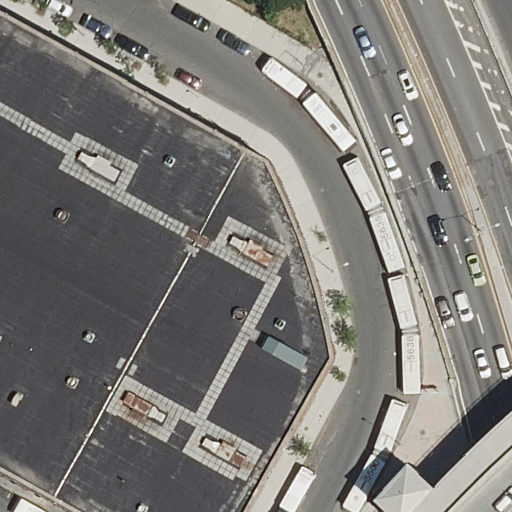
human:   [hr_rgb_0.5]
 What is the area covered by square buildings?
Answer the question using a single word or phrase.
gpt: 0m2

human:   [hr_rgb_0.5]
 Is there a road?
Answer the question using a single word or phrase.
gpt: yes

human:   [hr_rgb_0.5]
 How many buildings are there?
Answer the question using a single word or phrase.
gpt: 1

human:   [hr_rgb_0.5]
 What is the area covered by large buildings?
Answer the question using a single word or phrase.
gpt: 2649m2

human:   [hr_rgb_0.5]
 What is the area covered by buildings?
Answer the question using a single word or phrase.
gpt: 2649m2

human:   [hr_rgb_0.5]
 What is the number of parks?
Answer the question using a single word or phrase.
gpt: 1

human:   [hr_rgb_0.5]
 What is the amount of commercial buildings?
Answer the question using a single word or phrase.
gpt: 0

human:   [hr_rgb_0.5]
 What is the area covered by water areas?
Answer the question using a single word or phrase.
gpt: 0m2

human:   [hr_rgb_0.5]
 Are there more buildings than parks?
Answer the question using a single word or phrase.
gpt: no

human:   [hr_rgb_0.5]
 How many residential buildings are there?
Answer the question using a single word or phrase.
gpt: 1

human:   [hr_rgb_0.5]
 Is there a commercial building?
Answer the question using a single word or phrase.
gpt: no

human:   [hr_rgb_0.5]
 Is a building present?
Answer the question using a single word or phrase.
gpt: yes

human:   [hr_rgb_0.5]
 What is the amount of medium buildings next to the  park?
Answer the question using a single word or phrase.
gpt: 0

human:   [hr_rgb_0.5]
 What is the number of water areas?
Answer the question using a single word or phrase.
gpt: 0

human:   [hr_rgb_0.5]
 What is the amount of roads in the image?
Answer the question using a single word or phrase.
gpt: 6

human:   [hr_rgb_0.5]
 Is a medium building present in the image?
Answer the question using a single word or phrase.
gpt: no

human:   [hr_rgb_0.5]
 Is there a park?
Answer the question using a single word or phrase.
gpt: yes

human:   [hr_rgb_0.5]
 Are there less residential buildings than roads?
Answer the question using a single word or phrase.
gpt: yes

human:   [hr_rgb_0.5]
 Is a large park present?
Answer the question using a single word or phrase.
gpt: no

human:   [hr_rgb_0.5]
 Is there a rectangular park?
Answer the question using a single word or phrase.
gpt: yes

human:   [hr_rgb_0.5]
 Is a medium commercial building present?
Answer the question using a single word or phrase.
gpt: no

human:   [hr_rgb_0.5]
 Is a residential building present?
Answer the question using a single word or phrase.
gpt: yes

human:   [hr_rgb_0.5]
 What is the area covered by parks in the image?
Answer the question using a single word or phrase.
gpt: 0m2

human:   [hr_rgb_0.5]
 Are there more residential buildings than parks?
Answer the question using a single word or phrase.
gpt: no

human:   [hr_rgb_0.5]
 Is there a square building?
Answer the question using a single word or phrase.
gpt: no

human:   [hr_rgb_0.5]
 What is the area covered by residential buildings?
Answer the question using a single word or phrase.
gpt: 2649m2

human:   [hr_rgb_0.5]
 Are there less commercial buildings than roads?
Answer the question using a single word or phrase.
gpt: yes

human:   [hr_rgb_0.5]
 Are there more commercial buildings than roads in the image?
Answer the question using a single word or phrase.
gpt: no

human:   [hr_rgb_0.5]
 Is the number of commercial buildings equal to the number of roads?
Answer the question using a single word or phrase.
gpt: no

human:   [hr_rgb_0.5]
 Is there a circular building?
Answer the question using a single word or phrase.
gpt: no

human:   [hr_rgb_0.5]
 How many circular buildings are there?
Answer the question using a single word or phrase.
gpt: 0

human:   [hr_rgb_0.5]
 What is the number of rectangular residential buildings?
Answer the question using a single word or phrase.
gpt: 1

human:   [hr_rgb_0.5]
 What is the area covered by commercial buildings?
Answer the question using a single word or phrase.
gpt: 0m2

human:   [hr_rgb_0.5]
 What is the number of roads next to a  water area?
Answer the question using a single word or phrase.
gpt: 0

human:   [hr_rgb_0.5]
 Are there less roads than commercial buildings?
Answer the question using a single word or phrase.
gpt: no

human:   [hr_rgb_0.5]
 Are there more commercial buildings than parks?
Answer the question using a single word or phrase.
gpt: no

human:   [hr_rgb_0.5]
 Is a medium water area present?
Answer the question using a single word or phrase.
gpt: no

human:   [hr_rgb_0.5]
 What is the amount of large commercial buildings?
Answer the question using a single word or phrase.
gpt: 0

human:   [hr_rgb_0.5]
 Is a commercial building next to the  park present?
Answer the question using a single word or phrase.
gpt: no

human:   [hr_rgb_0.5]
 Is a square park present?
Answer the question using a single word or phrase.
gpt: no

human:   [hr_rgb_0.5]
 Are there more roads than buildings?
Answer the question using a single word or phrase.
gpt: yes

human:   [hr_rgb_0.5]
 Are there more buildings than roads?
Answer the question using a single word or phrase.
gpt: no

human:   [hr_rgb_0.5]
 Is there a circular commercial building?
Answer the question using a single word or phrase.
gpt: no

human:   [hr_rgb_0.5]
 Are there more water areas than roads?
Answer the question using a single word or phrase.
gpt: no

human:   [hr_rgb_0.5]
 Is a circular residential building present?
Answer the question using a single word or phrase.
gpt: no

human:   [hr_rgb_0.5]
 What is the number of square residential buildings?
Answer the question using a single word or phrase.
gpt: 0

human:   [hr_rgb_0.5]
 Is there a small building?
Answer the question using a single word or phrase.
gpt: no

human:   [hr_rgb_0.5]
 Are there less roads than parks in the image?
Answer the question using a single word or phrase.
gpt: no

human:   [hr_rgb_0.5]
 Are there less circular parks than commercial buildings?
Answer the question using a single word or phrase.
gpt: no

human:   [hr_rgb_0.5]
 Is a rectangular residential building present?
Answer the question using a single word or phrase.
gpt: yes

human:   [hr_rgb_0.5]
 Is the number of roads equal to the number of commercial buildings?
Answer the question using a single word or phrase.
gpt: no

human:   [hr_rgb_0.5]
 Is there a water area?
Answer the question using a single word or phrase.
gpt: no

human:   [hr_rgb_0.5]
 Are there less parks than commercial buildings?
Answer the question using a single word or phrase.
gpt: no

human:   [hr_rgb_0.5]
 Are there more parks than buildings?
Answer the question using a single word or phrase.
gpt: no

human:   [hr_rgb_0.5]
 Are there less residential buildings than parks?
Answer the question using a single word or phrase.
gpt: no

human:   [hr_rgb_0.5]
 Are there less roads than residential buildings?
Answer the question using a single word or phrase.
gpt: no

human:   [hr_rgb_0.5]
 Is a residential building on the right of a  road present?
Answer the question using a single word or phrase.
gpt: no

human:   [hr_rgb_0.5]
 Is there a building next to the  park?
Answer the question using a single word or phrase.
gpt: yes

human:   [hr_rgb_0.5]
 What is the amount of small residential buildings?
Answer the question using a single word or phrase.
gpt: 0

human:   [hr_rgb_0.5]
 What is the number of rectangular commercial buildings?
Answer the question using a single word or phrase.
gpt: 0

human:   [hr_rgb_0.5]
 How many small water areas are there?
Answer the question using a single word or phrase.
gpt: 0

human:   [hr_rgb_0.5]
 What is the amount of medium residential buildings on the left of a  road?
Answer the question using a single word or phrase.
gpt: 0

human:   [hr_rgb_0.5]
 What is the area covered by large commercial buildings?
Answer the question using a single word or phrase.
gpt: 0m2

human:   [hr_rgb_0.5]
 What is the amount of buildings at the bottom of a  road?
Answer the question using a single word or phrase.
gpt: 0